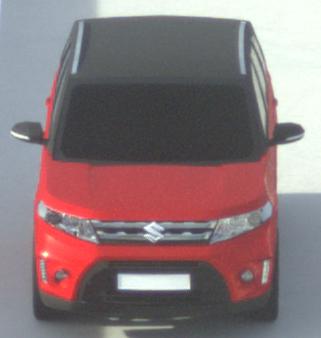
Make: Suzuki
Model: Vitara 1.6
Detailed model: Vitara (LY)
Model produced from: 2015/04
Model produced until: 2018/08
Doors: 5
Color: red
Road condition: dry road
Daytime: morning or afternoon
Contrast: high contrast